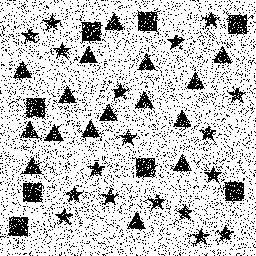
Squares: 8
Triangles: 16
Stars: 18
Total shapes: 42